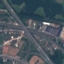
Land use / land cover: Highway